Field crop: maize
Growth stage: 1
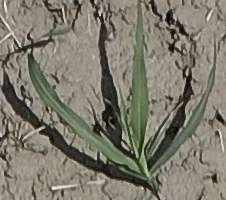
Species: sorghum